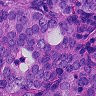
Metastatic tissue present: yes